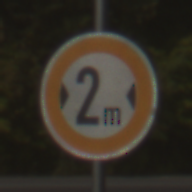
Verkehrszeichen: TatsaechlicheBreite2
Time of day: MorningAfternoon
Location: Outdoor (Suburban)
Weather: Clear
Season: NotSpecified
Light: Natural